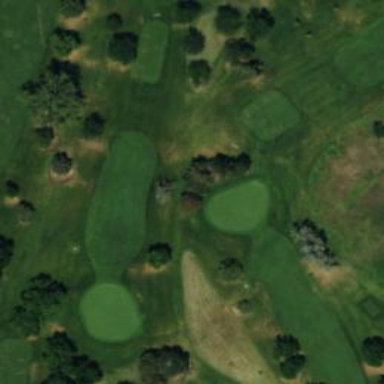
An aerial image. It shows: Golf hole.